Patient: sex M, age 80
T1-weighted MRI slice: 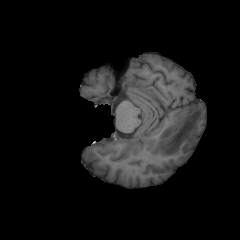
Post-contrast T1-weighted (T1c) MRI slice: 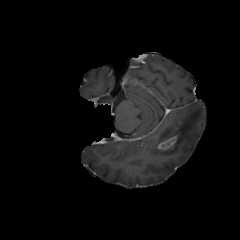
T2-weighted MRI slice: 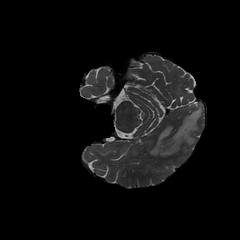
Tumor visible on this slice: yes
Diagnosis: Glioblastoma, IDH-wildtype
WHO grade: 4